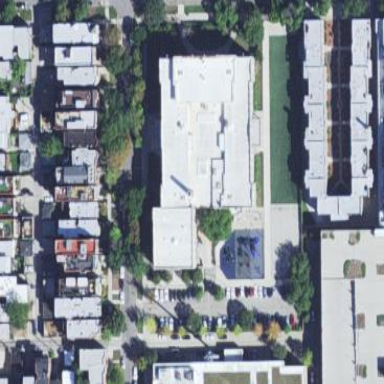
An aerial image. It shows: Flat-roofed school building.